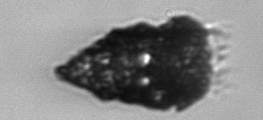
Label: Tintinnopsis